Interaction volume radius: 5 \u00c5
Interaction volume height: 10 \u00c5
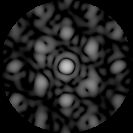
Disorder parameter: 0.4427